Question: I am designing a shift key detector.I wrote a test bench. The test showed that my implementation was incorrect.
Here is the simulation in ModelSim.

The red line indicated UNDEFINED. This behavior only occurred twice.
What puzzled me is: why is there such a big gap between those two values? If you look at the test bench, the 3rd and 4th procedures are using the format used for the 1st and 2rd.
<URL>
As you can see. I have two states in my design. PS2 receiver will filter and generate clean 8-bit make code when a key is pressed (or released). The break code is simply F0 follow by the make code of the key just released. My state machine uses two extra bits to keep track of which shift key has been pressed.
I went through debug, and when we entered the 3rd test values, SHIFT = U instead of 1 from the previous value.
'''
-- release left shift
hex <= "<PHONE>";
wait for 5 ns;
clk <= NOT clk;
wait for 50 ns;
clk <= NOT clk;
wait for 50 ns;
hex <= "<PHONE>"; <----- when I am here shift is already U
wait for 5 ns;
clk <= NOT clk;
wait for 50 ns;
clk <= NOT clk;
wait for 50 ns;
if (shift /= '0')then
error <= '1';
end if;
'''
left_pressed and right_pressed are signals, not variables. So they should have the a value at any instance. If one of them changes, the connection to shift signal will be updated automatically.
Can someone please help me? Thanks.
Thanks.
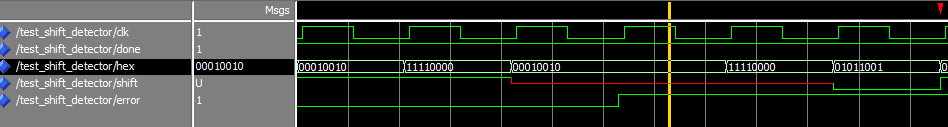
Answer: I expect you're getting the 'U' output because
'''
shift <= left_pressed or right_pressed;
'''
and right_pressed is undefined, so when left_pressed becomes '0' the 'U' in right_pressed shows through.
Remember that
'''
1 or x == 1
0 or x == x
'''
where x can be '0', '1', 'U', 'X', 'Z', '-', 'H', 'L'
There are a few problems with your code that stand out to me
1. At the moment left_pressed and right_pressed are latches as they will carry their value from one cycle to the next in some conditions, but they're not in a clocked process. If you want them to be plain signals, then you need to give them default values at the start of the process. If you want them to be registers, they need to be in a clocked process. This is also true of next_state. It should have a default value. next_state <= current_state;
2. current_state needs to be in the sensitivity list of the asynchronous process.
3. Use a separate process to generate your clock in your test bench. At the moment it's mixed in with the stimulus which is messing up your clock period. It also makes it difficult to read. process p_clkgen
begin
repeat begin
clk <= NOT clk;
wait for 50 ns;
end;
end process;
Then the other process is only dealing with when the input transitions. (I can't remember if repeat is a valid keyword in VHDL, but you get the idea)
4. I suspect your thinking about your state is mixed up. Probably the state should be that the left or right shift key is pressed, and a make or break on each of them is the transition between states. I think this mix-up is part of the reason why left_pressed and right_pressed are currently latches.